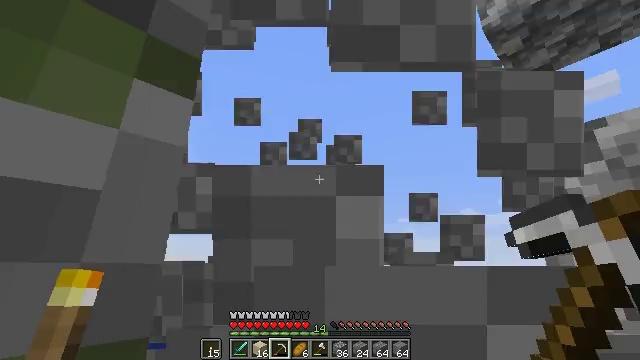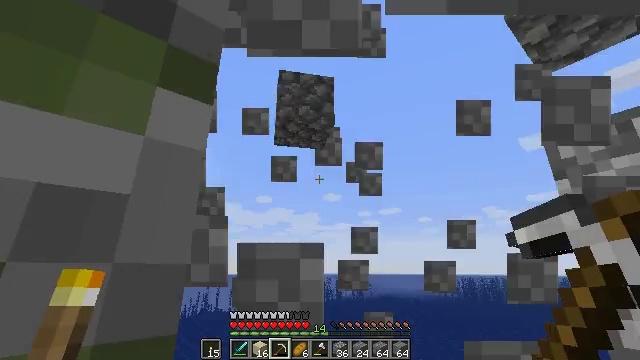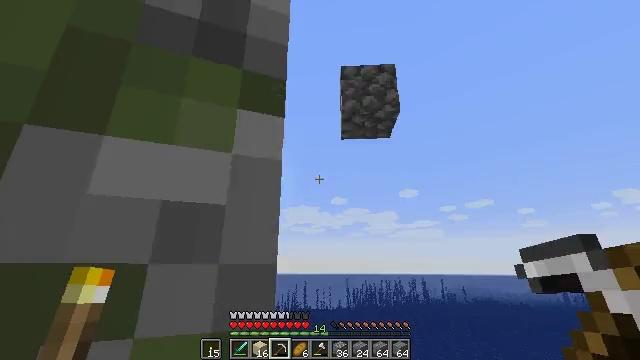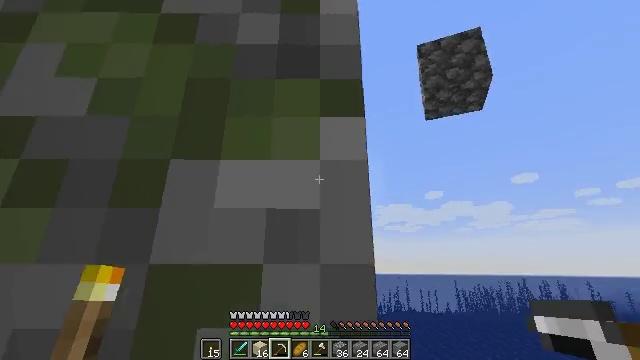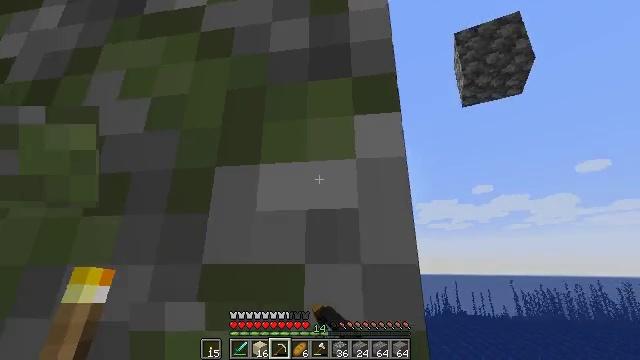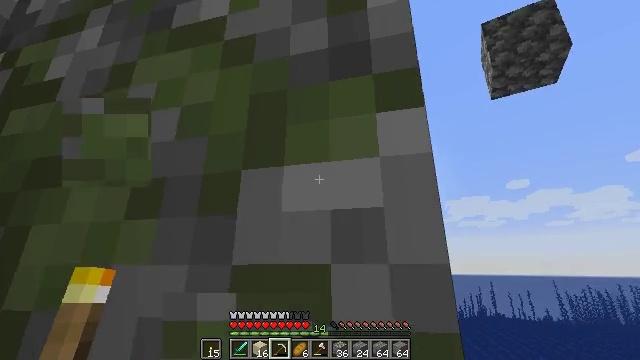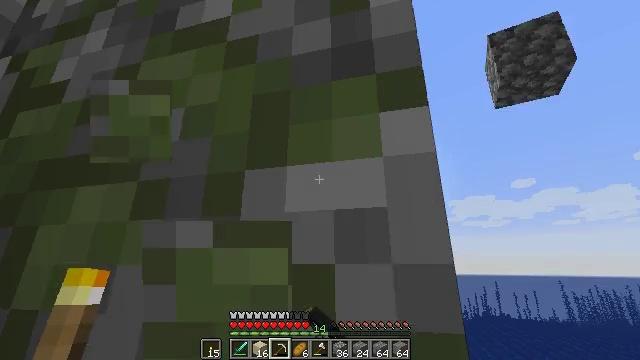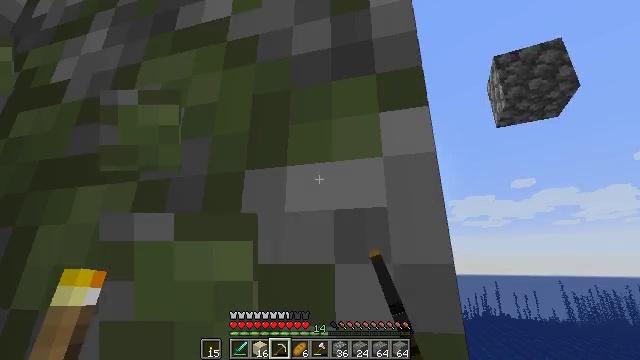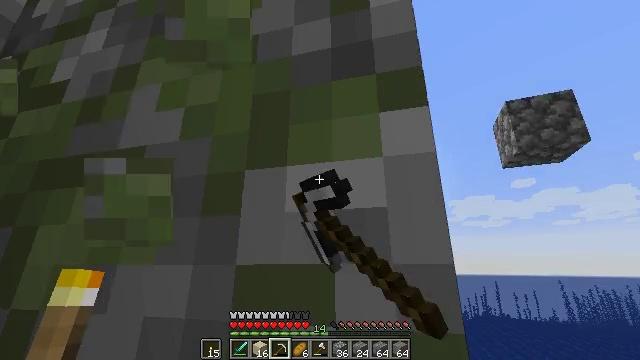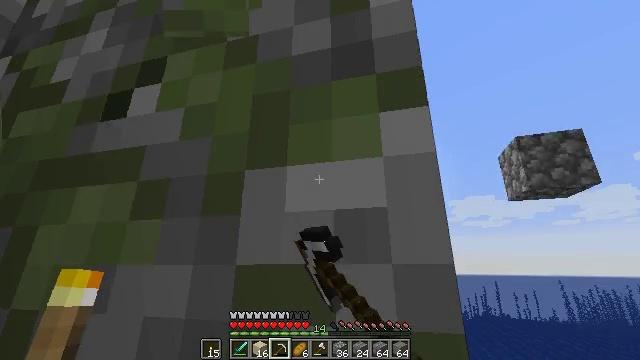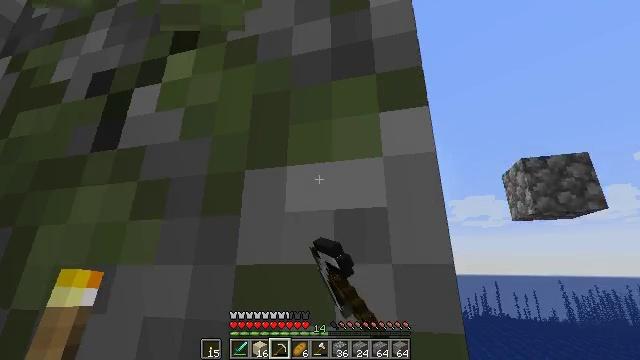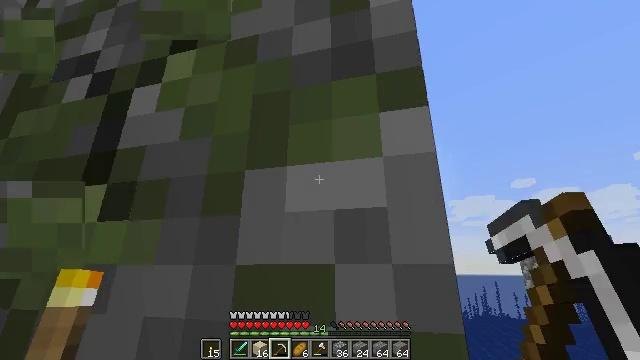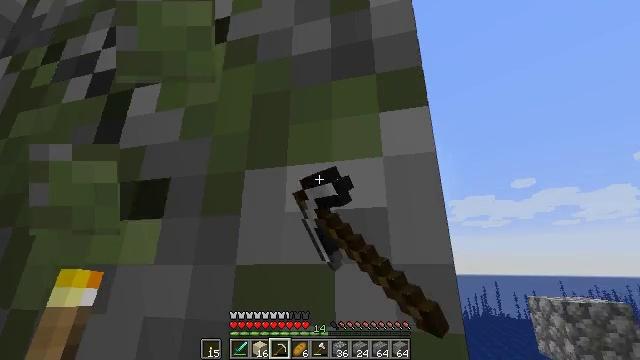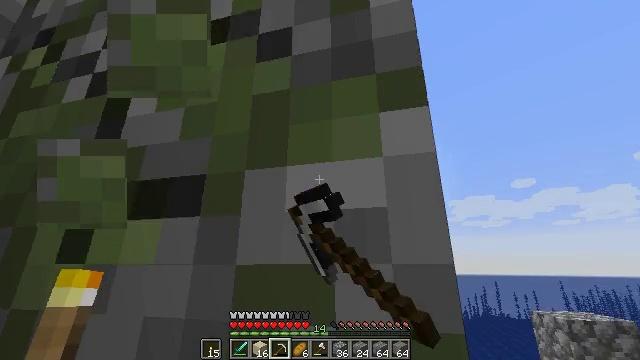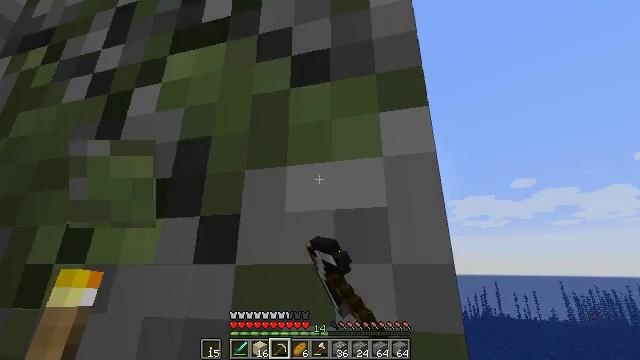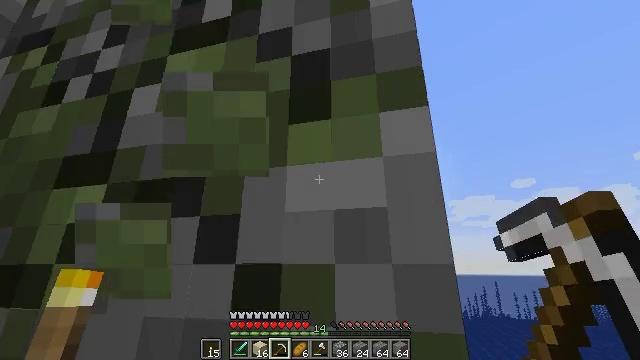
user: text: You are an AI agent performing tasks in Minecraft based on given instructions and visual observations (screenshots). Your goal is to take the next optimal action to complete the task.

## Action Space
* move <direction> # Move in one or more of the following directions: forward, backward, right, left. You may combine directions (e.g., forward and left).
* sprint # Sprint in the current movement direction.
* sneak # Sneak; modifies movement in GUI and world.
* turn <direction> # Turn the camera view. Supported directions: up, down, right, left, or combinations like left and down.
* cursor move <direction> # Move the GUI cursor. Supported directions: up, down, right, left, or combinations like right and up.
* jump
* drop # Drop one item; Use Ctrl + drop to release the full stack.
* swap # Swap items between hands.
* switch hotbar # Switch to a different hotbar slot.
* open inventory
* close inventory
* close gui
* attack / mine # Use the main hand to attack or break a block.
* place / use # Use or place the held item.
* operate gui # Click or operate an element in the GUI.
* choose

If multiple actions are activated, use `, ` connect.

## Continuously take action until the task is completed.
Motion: motion action
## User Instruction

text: Harvest mossy cobblestone for building.
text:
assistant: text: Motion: turn left, attack / mine
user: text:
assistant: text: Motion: turn left, attack / mine
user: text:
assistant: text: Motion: turn left, attack / mine
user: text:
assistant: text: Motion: turn left, attack / mine
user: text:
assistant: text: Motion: turn left, attack / mine
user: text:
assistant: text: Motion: attack / mine
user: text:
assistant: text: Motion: attack / mine
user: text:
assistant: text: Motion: attack / mine
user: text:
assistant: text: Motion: attack / mine
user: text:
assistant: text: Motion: attack / mine
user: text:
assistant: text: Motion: attack / mine
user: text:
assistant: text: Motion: attack / mine
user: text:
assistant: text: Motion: attack / mine
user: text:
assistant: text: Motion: attack / mine
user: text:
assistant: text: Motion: attack / mine
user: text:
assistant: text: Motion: turn left, attack / mine
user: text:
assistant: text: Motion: turn left, attack / mine
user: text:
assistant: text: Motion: turn left, attack / mine
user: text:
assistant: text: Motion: turn left, attack / mine
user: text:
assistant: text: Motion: turn left and down, attack / mine
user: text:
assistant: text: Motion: turn left and down, attack / mine
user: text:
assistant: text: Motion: turn left and down, attack / mine
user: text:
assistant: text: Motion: attack / mine